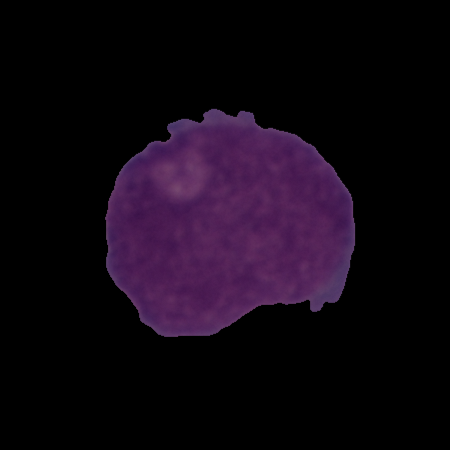
Label: cancer